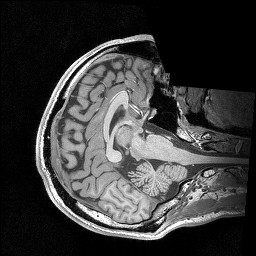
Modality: T1w
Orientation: axial